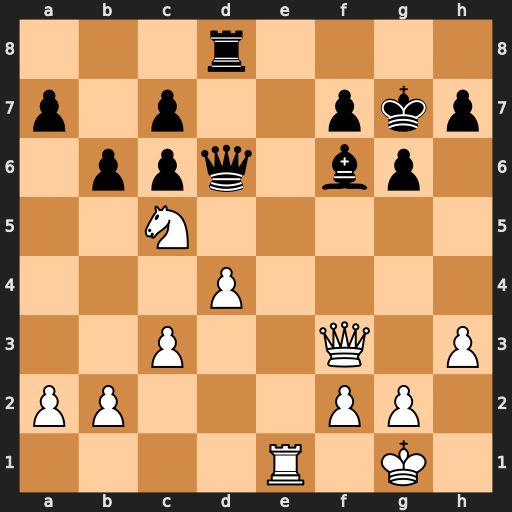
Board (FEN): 3r4/p1p2pkp/1ppq1bp1/2N5/3P4/2P2Q1P/PP3PP1/4R1K1
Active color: w
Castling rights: -
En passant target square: -
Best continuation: Nb7 Qd7 Nxd8